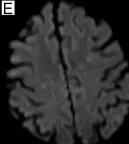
Brain magnetic resonance imaging (MRI) at the initial presentation and after two months. The follow-up MRI after two months. Shows a diffusion-weighted image without any new lesions.
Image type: radiology (mri)